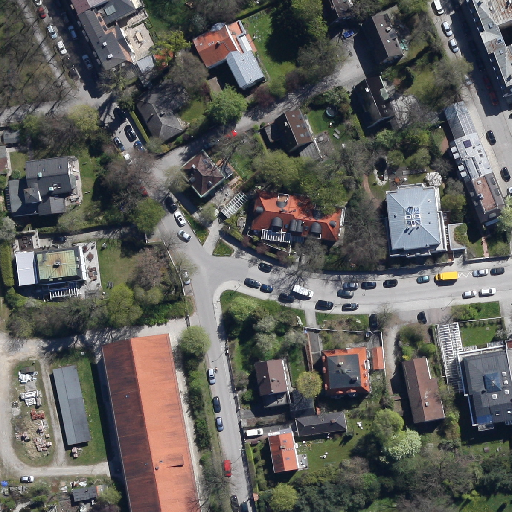
Referring expression: car in the parking area